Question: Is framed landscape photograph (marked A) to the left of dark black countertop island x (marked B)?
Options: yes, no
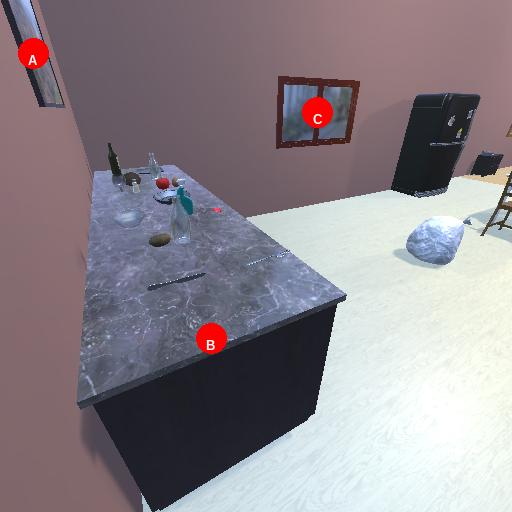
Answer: yes